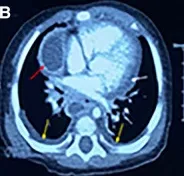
Contrast-enhanced CT scan of chest. (B). CT showing partial encapsulated changes of mediastinum (red arrow) revealing the possibility of mediastinal abscess, some pleural effusion (yellow arrow), and pericardial effusion (white arrow).
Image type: radiology (ct)